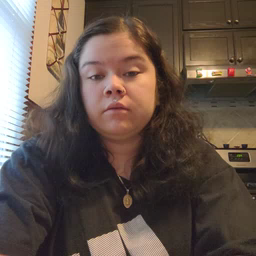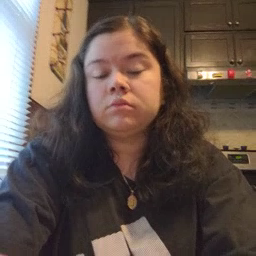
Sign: stuck